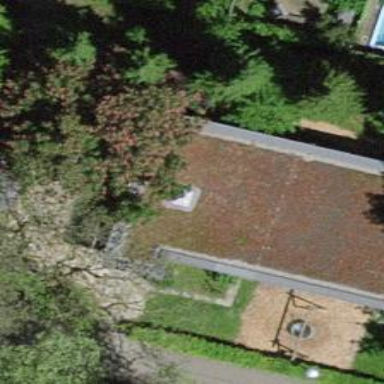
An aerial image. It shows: Kindergarten building.